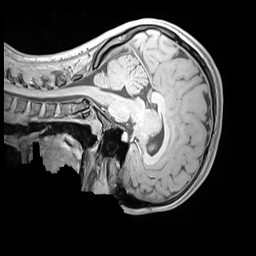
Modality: MP2RAGE
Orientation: sagittal
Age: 11
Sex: female
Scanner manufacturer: siemens
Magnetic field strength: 3 T
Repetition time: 4 s
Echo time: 0.00303 s